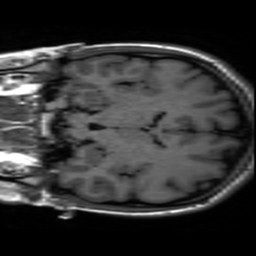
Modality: inplaneT1
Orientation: coronal
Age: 18
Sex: female
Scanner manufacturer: ge
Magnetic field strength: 3 T
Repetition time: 2.499 s
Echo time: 0.02513 s